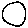
Label: moon